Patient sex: F
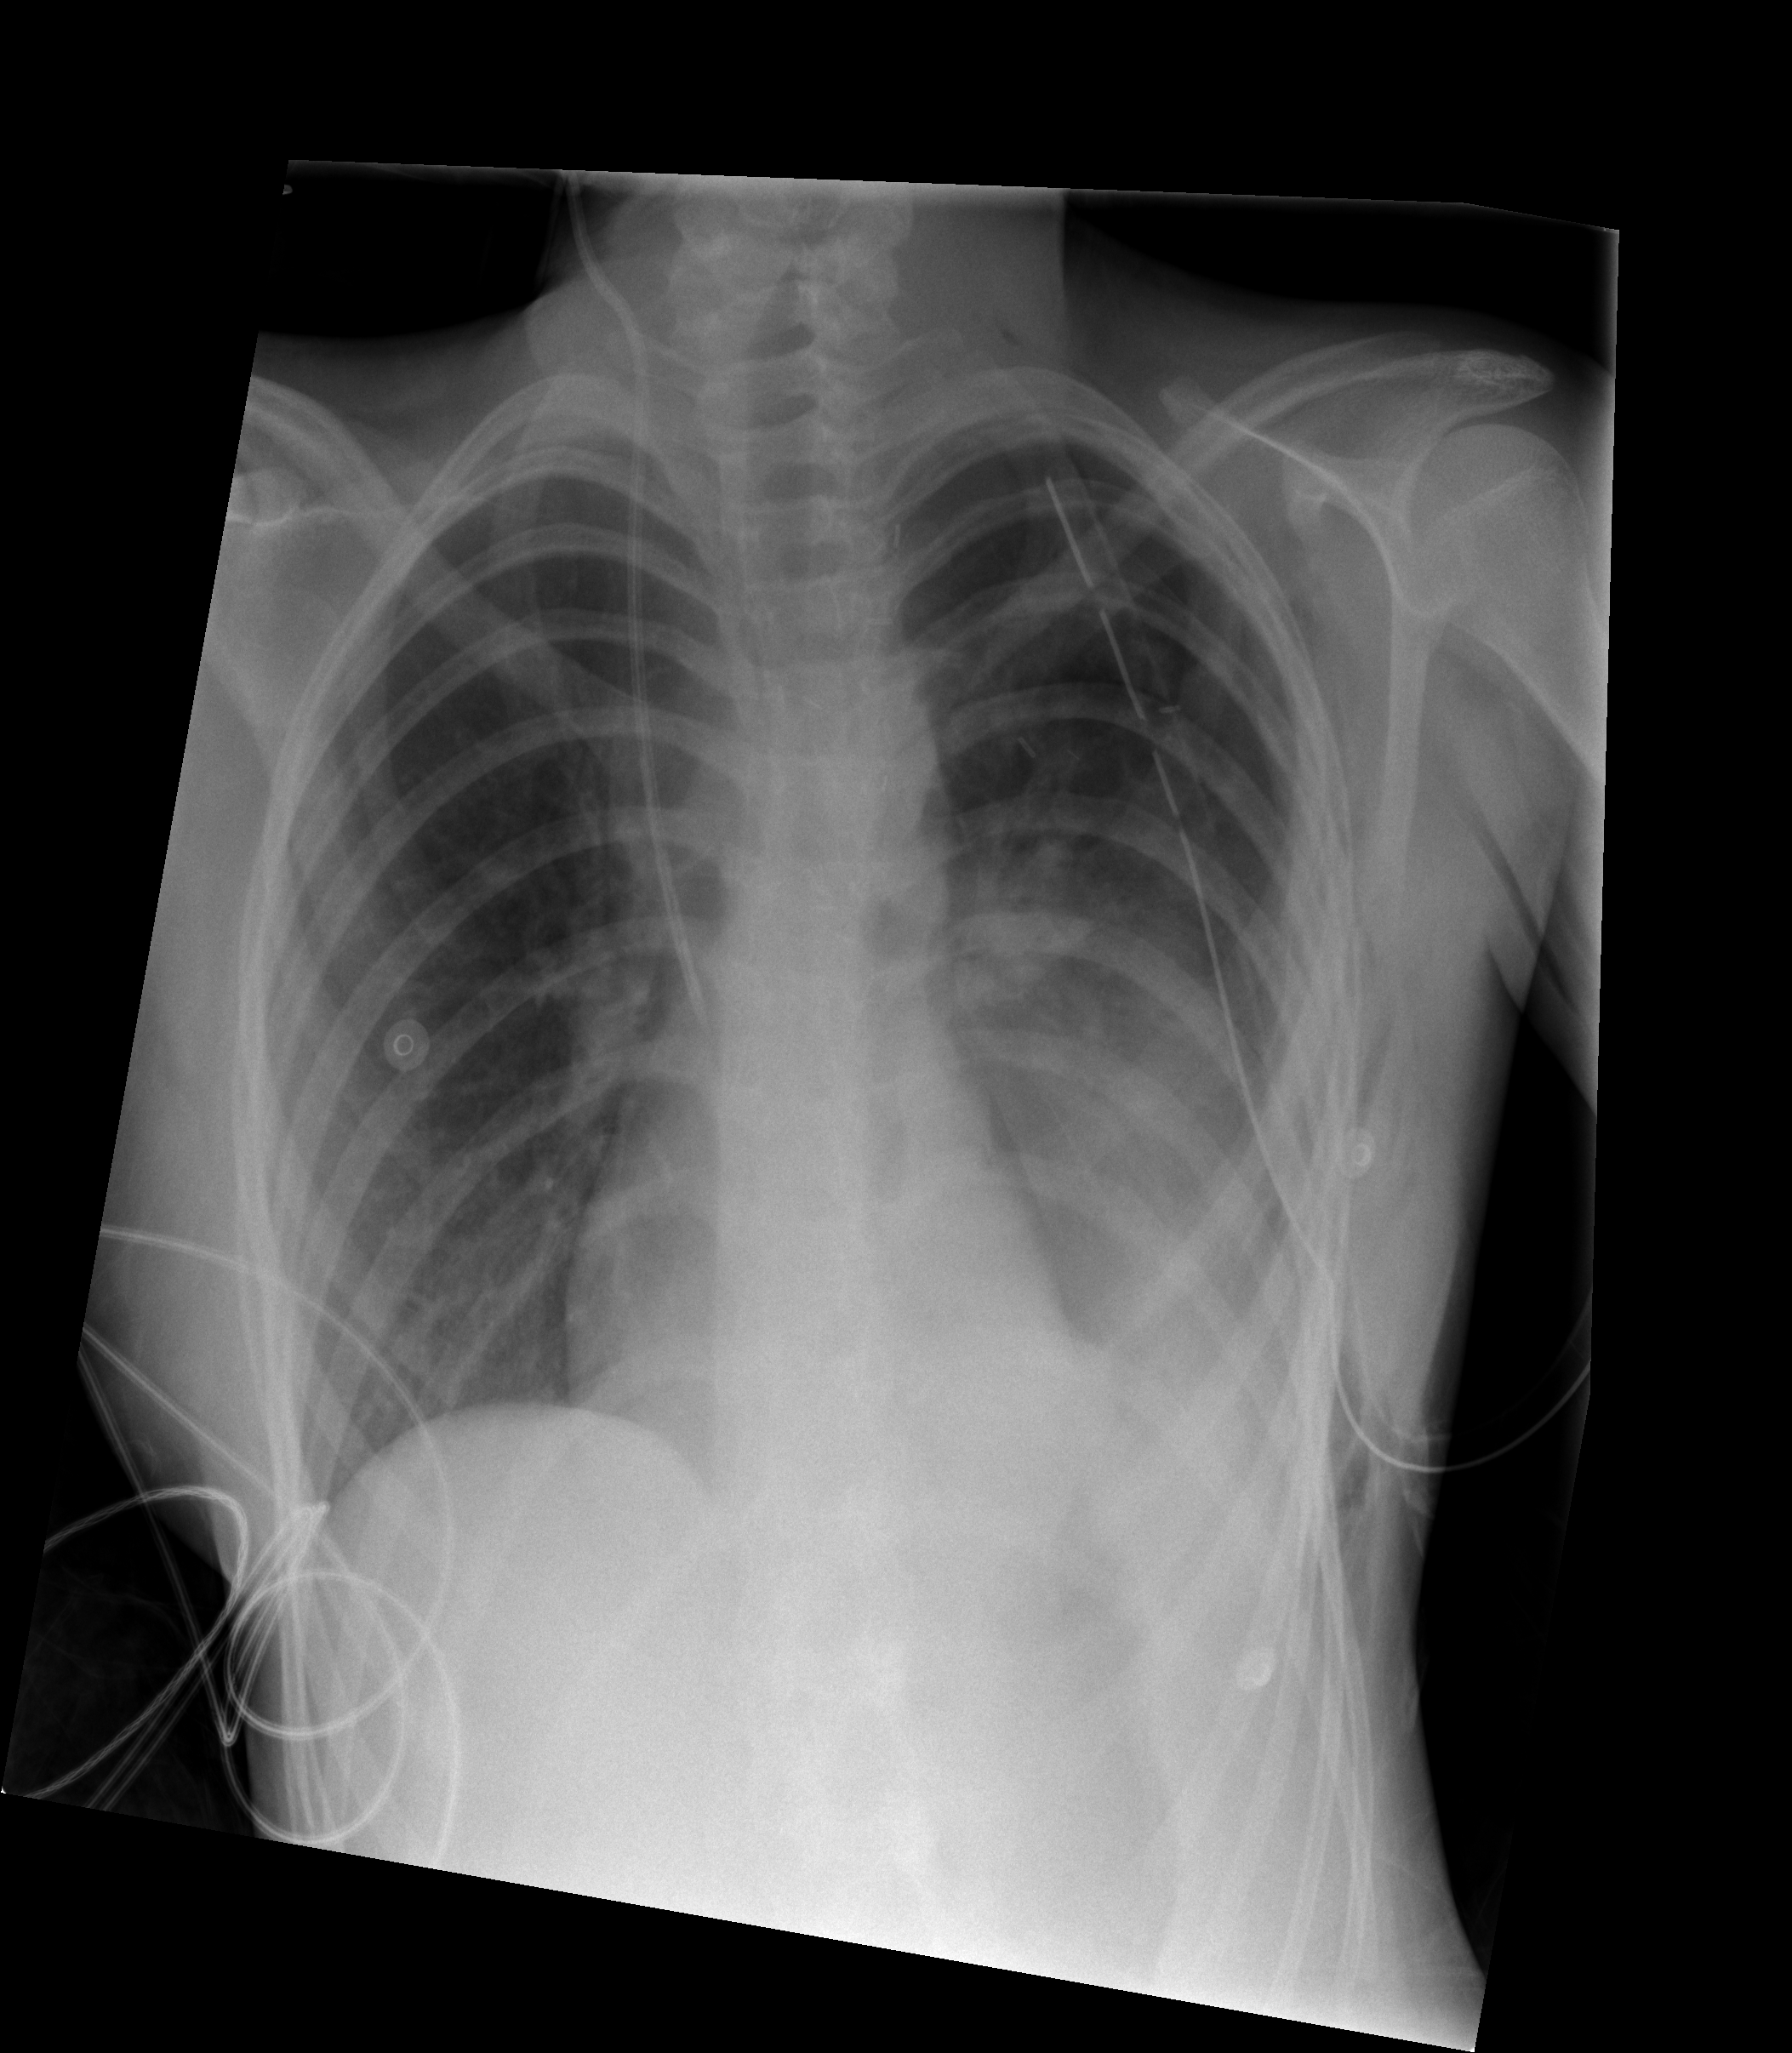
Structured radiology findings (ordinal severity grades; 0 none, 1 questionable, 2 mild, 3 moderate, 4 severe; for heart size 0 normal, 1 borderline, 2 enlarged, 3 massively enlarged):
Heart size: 0
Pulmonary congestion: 0
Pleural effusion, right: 0
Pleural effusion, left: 1
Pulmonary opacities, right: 0
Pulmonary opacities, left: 0
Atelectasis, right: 0
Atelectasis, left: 2